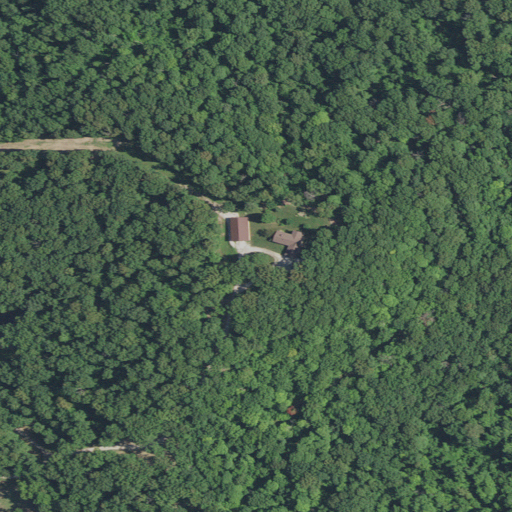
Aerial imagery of ridge(s) in Missouri named Luckett Ridge containing deciduous forest, mixed forest, and open development